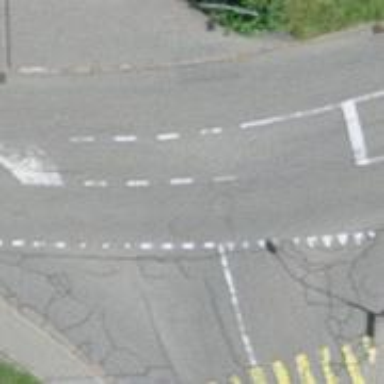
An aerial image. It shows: Tertiary road.